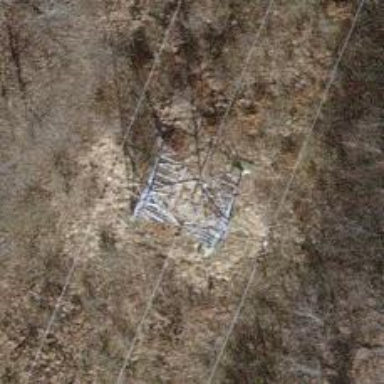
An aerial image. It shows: Power tower.